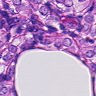
Metastatic tissue present: yes